Interaction volume radius: 10 \u00c5
Interaction volume height: 10 \u00c5
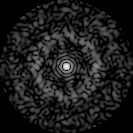
Disorder parameter: 0.8543